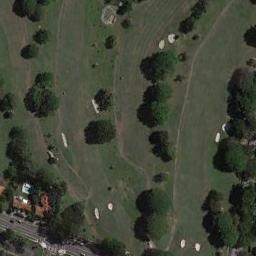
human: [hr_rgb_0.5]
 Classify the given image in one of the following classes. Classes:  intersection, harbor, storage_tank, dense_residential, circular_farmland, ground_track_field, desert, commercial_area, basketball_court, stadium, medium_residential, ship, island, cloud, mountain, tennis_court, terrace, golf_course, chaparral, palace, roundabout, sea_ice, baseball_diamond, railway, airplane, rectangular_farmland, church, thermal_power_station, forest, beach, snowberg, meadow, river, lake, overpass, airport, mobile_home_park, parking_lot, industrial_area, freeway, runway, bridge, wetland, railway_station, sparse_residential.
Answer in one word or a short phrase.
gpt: golf_course